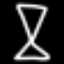
Label: hourglass